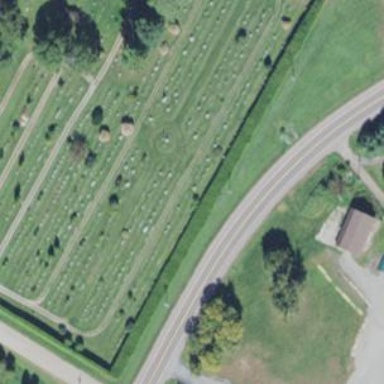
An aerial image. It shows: Cemetery.